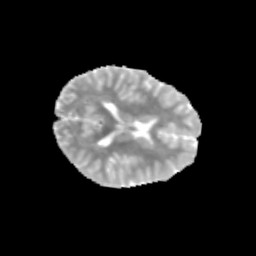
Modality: MD
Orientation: axial
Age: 12
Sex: female
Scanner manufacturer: siemens
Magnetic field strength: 3 T
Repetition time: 3.8 s
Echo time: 0.07 s